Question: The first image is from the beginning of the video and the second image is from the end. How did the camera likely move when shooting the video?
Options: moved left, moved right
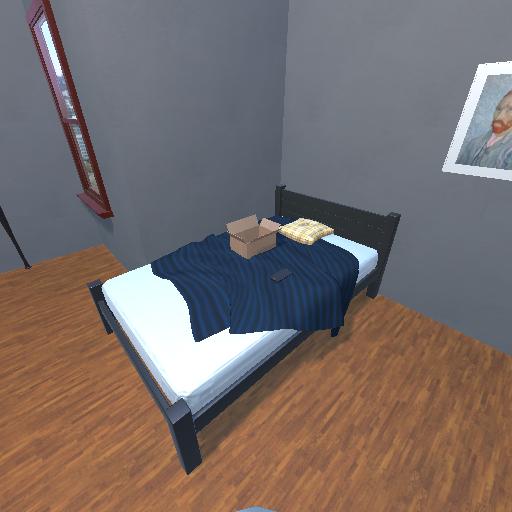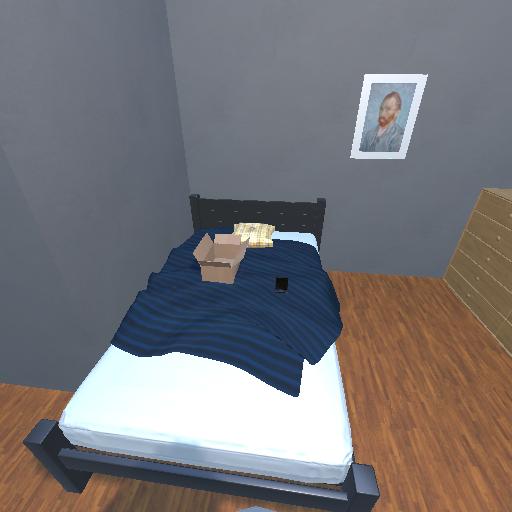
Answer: moved left